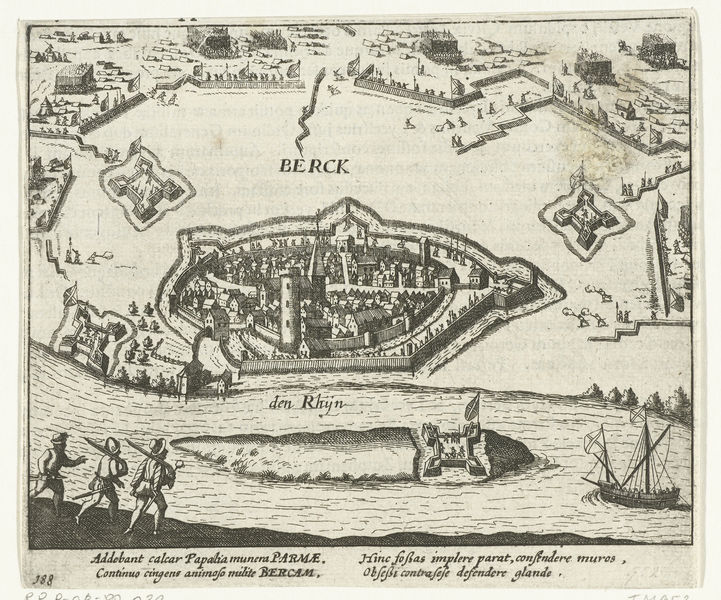
Titel: Beleg van Rheinberg door keurvorst Ernst van Beieren
Standort: Amsterdam
Institution: Rijksmuseum
Schlagwörter: wasser, fluss, stadt, grau, männer, insel, schiff, schrift, segelschiff, burg, schwarzweiss, plan, landkarte, rhein, berck